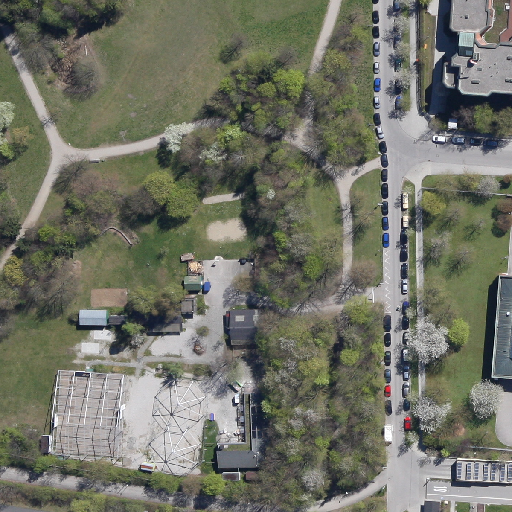
Referring expression: sidewalk